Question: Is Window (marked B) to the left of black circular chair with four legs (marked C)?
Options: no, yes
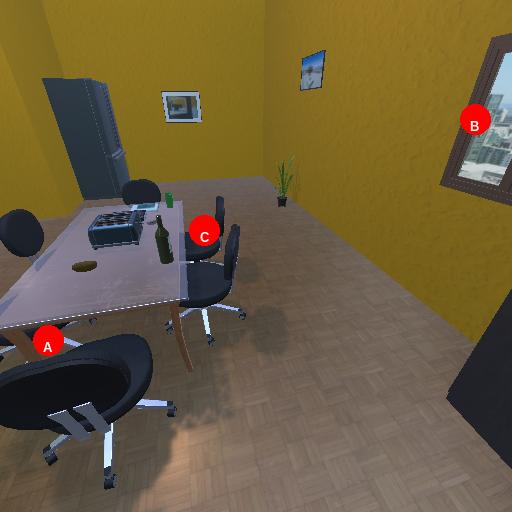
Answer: no